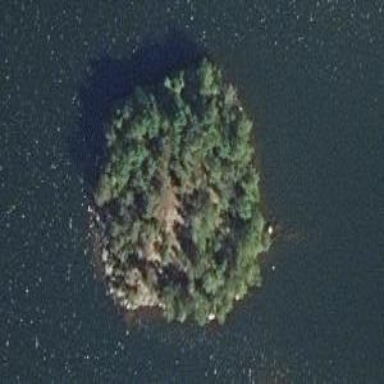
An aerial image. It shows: Image showing island.